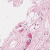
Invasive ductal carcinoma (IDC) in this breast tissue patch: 0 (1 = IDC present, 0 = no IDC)